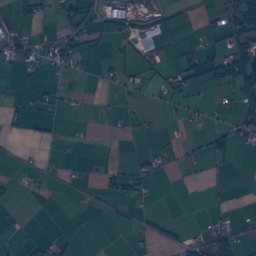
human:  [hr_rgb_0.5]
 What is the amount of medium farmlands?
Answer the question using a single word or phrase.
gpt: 417

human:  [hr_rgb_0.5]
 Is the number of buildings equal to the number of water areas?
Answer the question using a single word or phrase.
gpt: no

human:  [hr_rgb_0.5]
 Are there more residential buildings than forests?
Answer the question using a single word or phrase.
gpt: yes

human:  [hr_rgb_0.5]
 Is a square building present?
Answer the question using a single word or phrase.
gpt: yes

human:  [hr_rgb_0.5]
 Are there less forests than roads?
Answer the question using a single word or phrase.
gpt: yes

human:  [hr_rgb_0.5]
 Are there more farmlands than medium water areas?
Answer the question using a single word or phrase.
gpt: yes

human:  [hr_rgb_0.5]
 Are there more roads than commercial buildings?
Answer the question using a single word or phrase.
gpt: yes

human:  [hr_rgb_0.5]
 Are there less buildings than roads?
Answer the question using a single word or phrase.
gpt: no

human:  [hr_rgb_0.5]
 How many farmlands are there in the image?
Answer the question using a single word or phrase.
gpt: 28

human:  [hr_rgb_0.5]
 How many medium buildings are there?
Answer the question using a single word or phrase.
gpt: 12

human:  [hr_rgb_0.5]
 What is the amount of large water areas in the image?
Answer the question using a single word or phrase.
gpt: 1

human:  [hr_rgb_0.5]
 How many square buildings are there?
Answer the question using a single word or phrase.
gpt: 9

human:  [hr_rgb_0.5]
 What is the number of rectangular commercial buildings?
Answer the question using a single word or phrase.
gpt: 4

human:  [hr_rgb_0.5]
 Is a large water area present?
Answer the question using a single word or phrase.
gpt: yes

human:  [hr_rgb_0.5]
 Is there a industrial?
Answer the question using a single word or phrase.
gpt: yes

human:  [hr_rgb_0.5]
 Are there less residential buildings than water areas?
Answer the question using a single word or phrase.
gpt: no

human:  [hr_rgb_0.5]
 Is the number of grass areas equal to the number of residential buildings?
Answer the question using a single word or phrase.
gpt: no

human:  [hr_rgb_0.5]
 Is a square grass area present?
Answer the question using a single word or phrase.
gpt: yes

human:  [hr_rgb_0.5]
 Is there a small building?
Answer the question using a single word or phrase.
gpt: yes

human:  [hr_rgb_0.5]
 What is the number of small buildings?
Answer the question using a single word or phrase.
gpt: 587

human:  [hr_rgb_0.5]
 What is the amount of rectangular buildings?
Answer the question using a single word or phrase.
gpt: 459

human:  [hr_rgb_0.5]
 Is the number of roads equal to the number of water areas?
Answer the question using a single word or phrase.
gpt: no

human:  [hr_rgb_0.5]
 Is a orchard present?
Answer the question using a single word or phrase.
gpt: yes

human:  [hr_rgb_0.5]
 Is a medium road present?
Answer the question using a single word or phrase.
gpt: no

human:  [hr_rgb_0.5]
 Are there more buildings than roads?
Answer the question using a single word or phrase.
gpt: yes

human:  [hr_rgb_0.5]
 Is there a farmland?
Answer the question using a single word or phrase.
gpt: yes

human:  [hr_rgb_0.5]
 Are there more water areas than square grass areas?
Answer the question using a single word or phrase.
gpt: yes

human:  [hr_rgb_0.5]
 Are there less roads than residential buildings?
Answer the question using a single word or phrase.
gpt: yes

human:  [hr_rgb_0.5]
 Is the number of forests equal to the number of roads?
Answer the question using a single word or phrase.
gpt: no

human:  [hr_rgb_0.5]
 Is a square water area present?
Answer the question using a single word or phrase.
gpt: yes

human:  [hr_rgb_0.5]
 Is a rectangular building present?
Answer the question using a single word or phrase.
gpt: yes

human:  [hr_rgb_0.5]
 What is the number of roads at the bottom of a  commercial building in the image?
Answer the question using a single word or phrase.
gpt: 74

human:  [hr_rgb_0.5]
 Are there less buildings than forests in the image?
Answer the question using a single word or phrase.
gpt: no

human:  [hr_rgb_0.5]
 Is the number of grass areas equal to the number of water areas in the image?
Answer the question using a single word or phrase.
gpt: no

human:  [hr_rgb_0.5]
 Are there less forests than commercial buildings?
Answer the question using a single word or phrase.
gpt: no

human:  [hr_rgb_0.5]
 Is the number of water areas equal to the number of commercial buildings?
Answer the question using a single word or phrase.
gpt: no